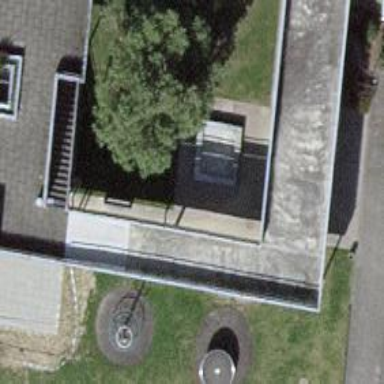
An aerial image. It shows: Drinking water facility available.